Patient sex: M
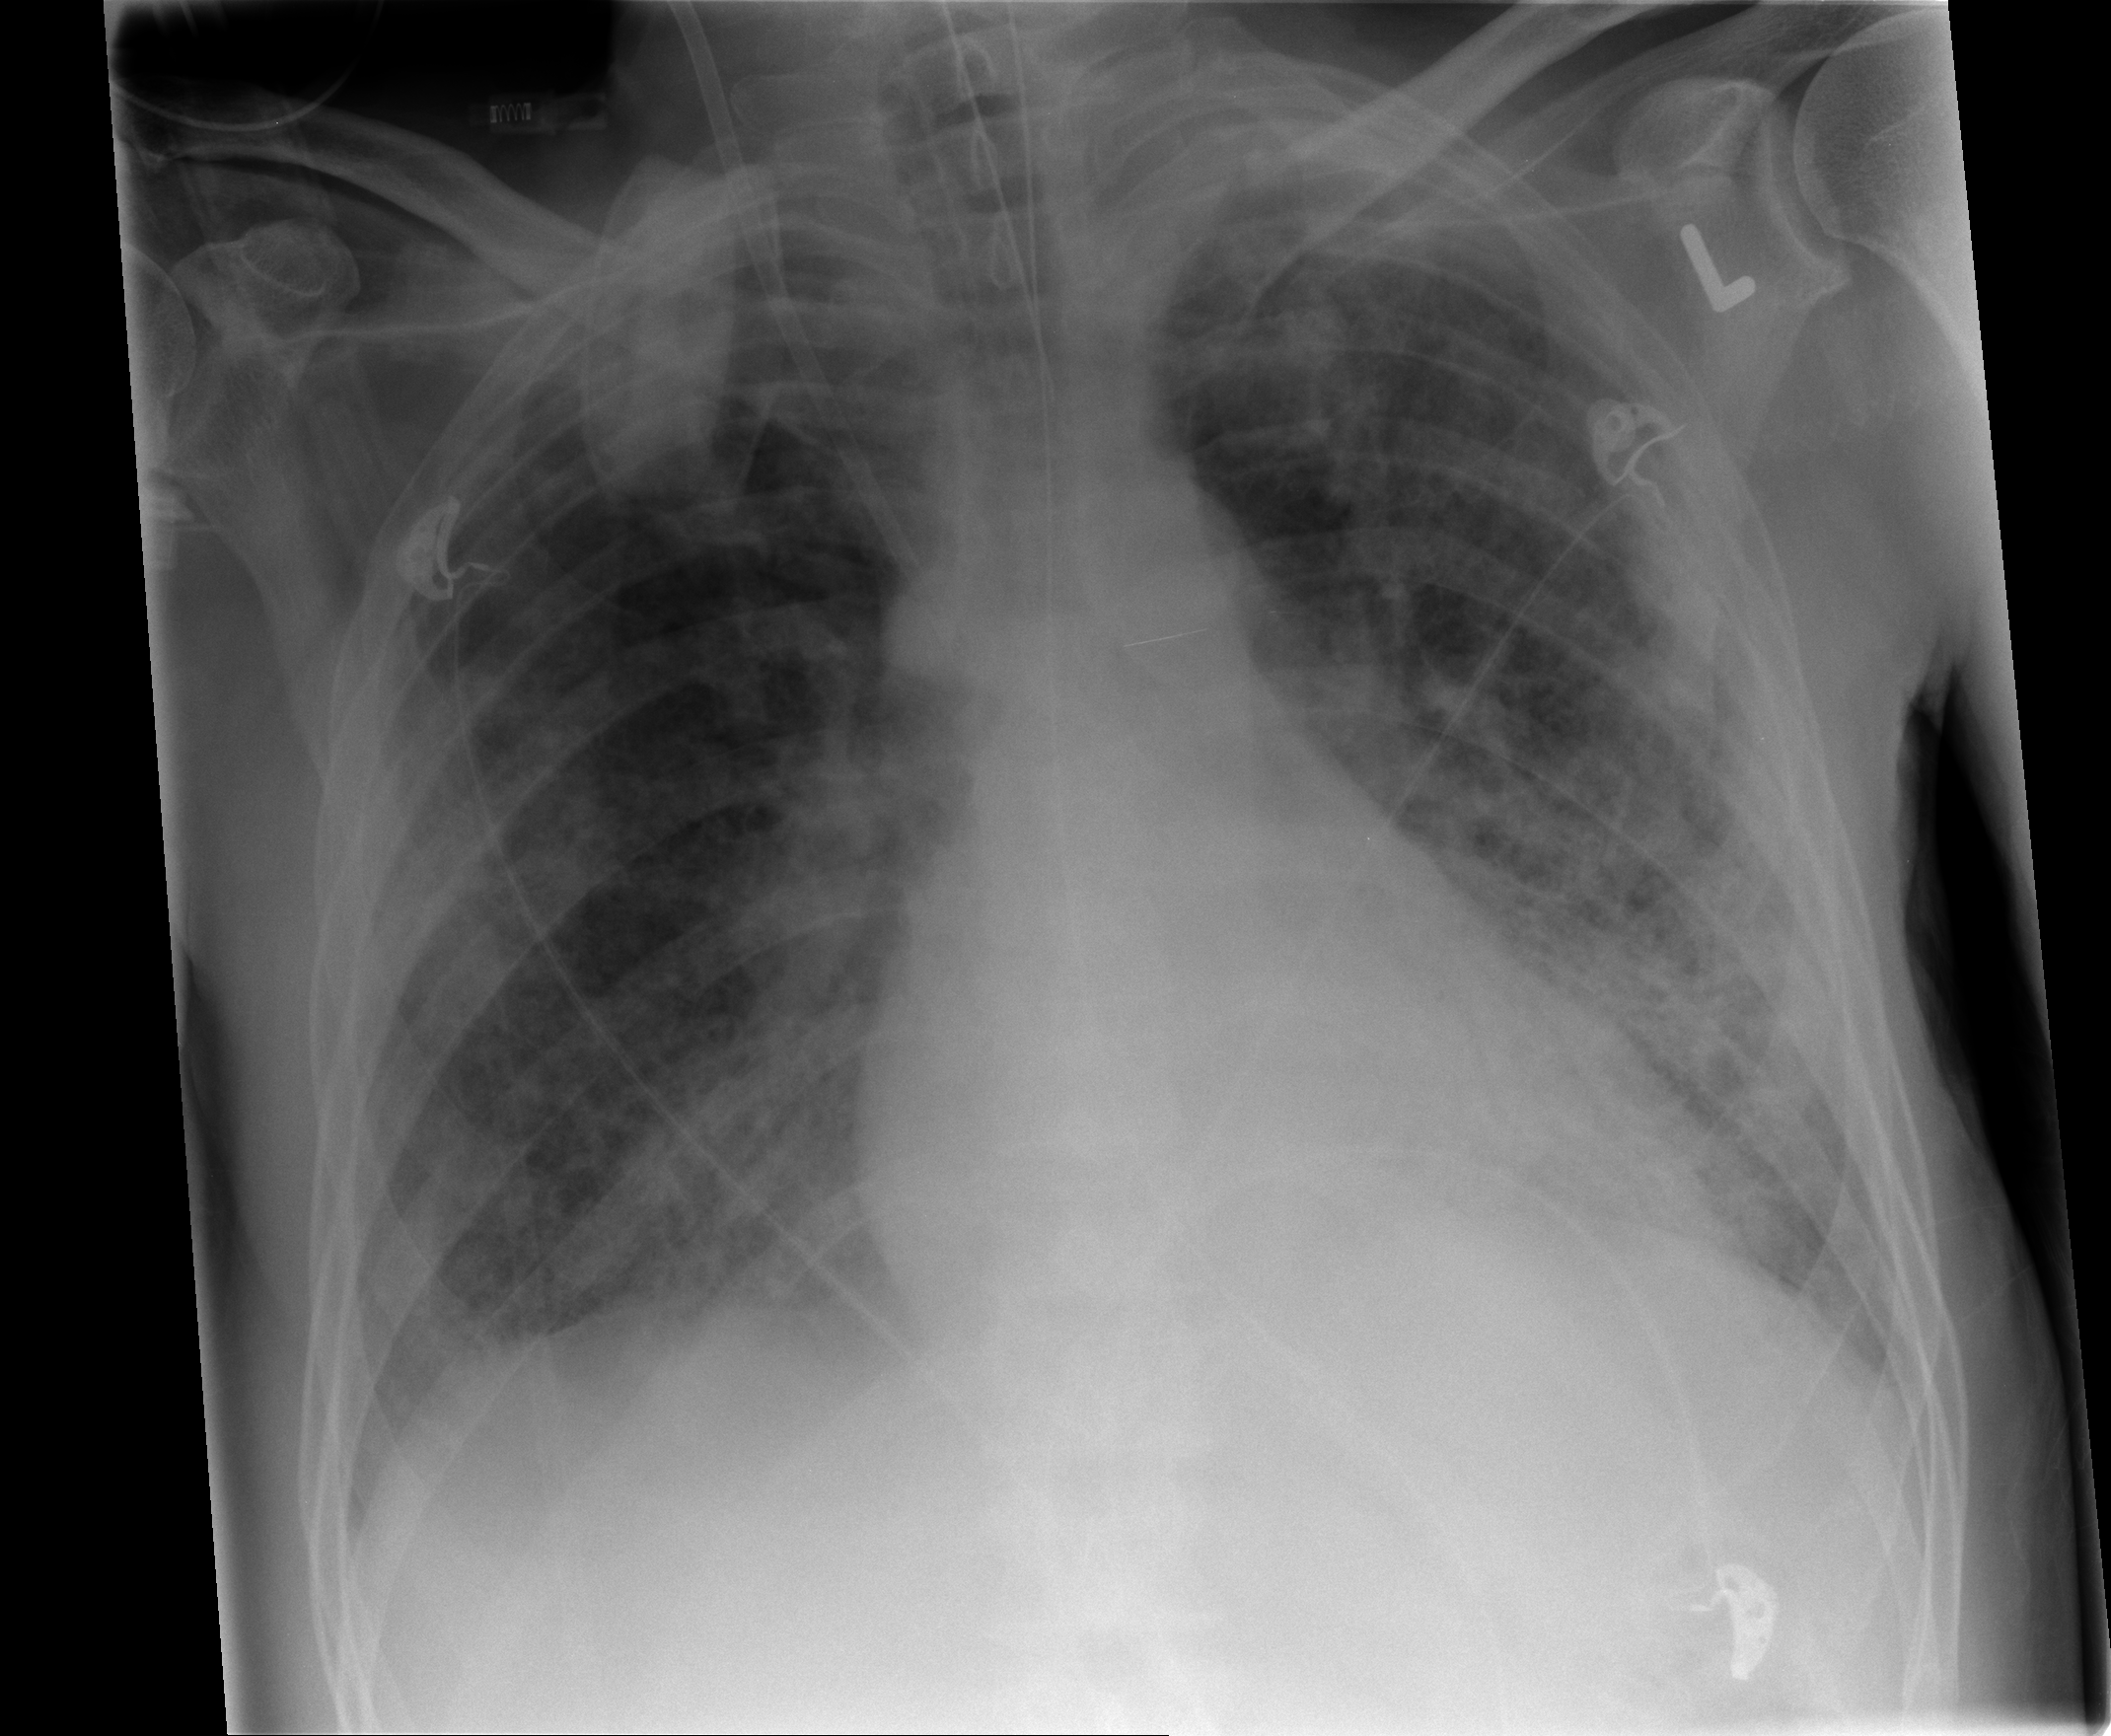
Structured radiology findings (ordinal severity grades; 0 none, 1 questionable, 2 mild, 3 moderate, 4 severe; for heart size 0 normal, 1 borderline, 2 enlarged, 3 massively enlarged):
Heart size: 0
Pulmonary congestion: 2
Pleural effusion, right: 0
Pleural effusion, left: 0
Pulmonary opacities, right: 3
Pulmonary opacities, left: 3
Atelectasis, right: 2
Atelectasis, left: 3